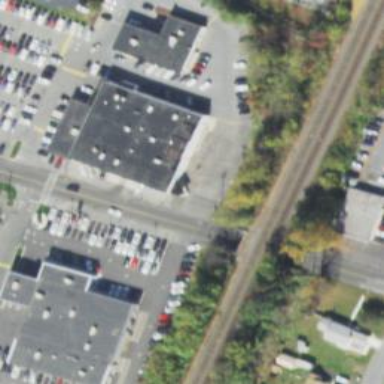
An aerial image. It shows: Car shop building.